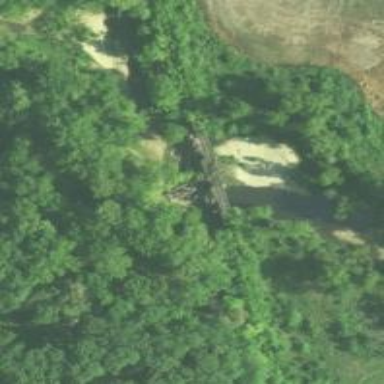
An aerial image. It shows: Disused railway bridge.